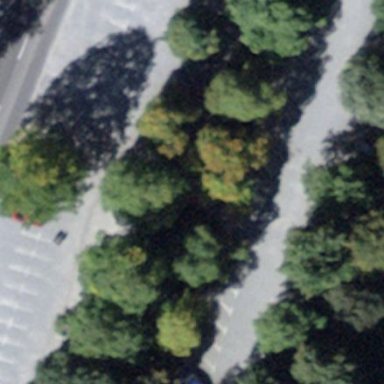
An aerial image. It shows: Parking area with fine gravel surface.